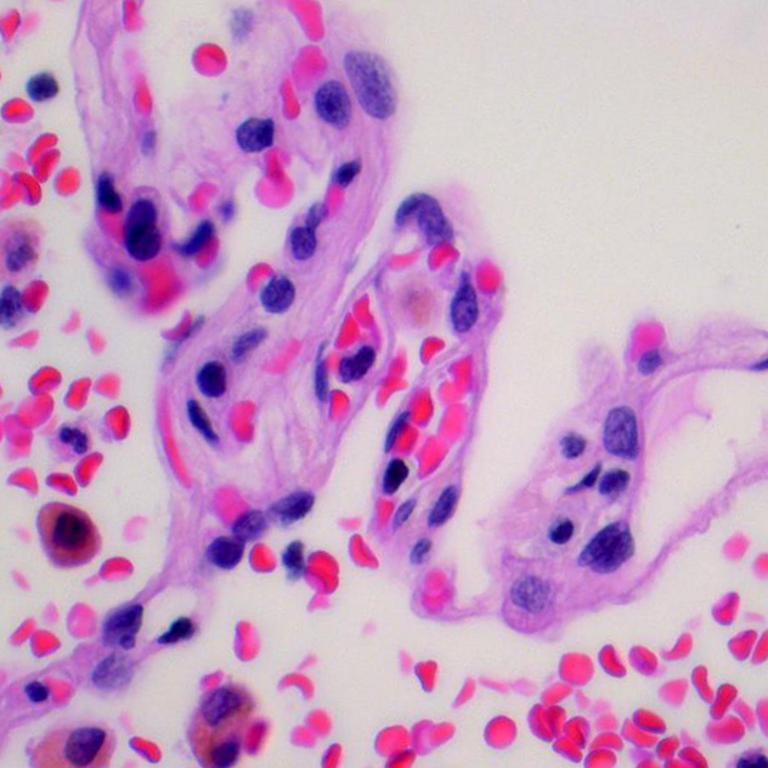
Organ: lung
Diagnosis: benign